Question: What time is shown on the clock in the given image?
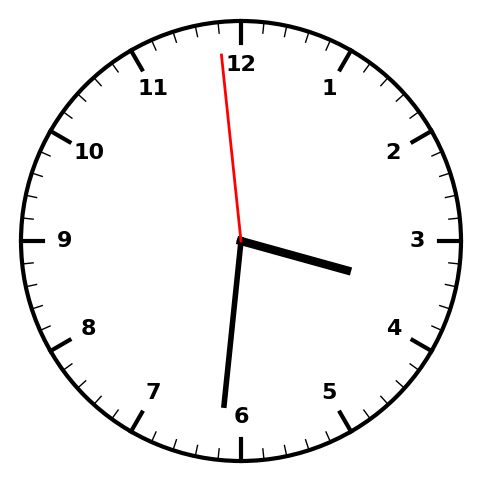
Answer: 03:30:59